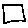
Label: square